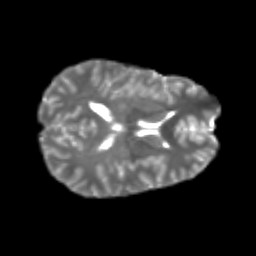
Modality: T2w
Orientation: axial
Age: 21
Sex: male
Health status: healthy
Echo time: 0.074 s